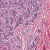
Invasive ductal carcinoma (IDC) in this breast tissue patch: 0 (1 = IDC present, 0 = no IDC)